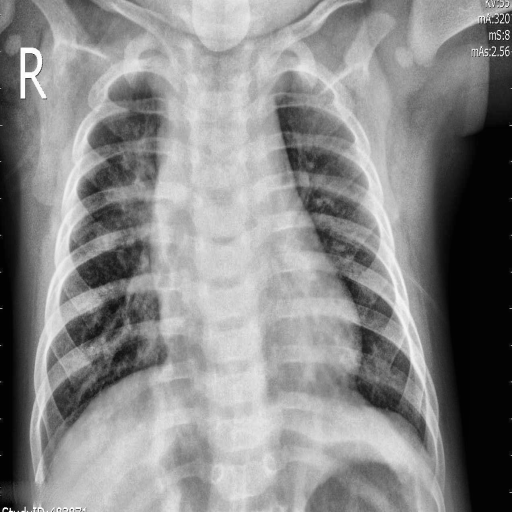
Finding: PNEUMONIA